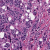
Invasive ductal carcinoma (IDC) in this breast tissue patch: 0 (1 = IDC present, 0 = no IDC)